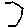
Label: hexagon